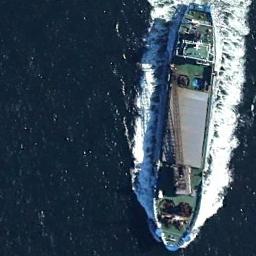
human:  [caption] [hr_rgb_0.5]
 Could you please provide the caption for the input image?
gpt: There is a ship in the blue water .

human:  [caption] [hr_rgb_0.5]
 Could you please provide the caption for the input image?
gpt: A green boat travels on the blue sea .

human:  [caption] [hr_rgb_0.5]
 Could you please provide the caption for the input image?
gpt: The ship is sailing in the deep blue water .

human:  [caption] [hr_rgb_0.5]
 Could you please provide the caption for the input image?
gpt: There is a ship at sea .

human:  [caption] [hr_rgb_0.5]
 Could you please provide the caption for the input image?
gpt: The ship is on the sea .